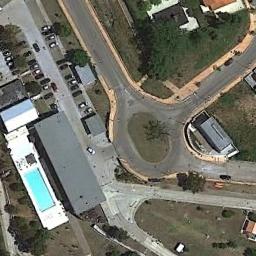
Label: roundabout